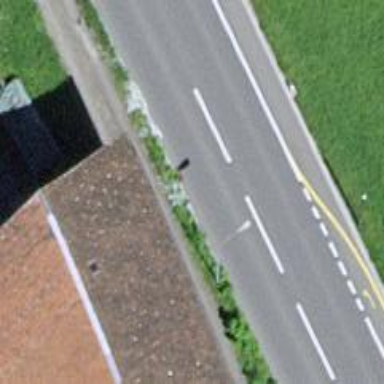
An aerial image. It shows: Tertiary road with asphalt surface.